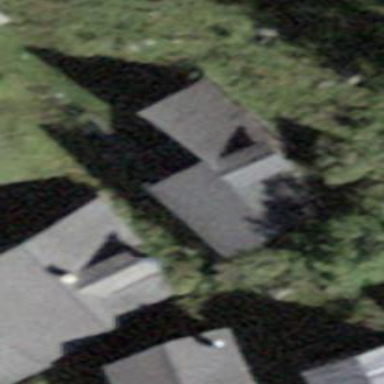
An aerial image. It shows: Gabled house with grey roof.